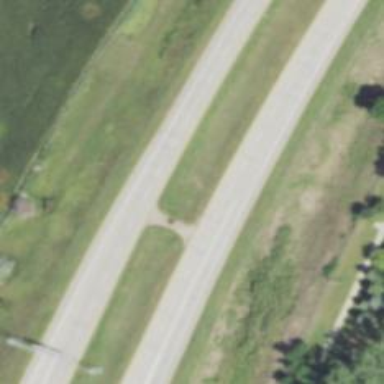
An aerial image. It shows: This image shows trunk highway that functions as expressway.